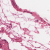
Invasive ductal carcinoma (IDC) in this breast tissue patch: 0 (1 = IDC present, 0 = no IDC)